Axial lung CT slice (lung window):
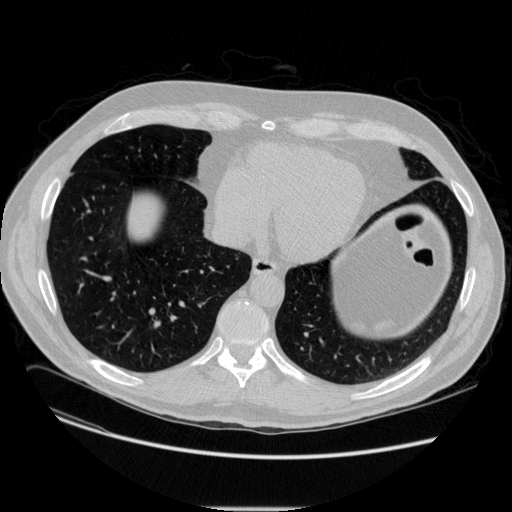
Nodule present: no